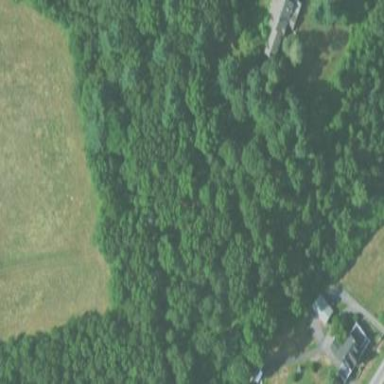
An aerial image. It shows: Mixed woodland with variety of leaf types and cycles.